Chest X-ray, PA view. Patient: 57 years old, sex M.
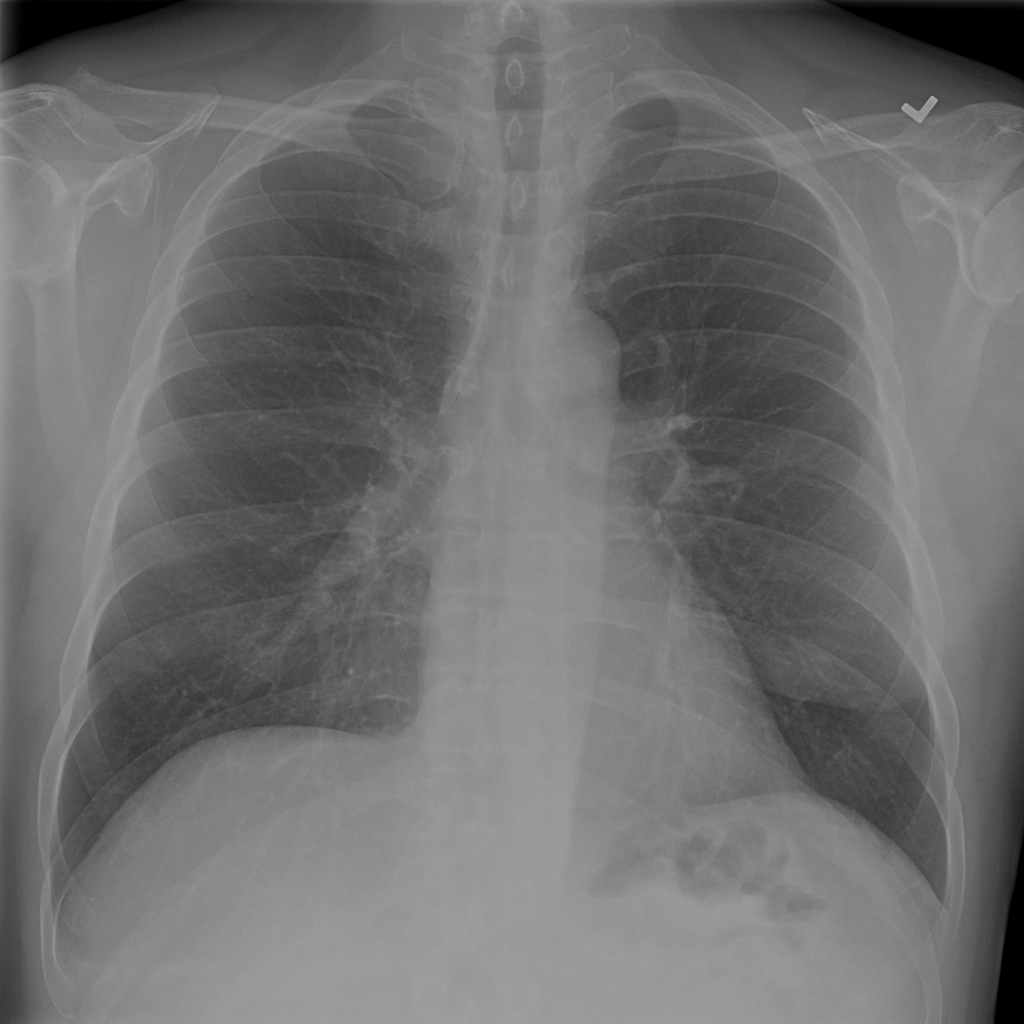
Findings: No Finding